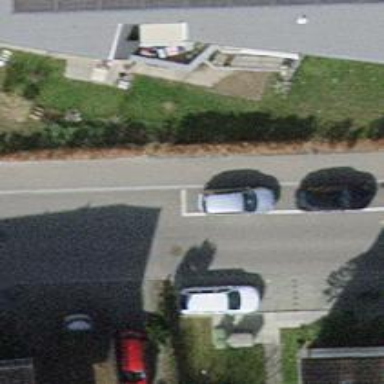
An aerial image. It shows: Residential road with asphalt surface. There is parking lane on the right side.